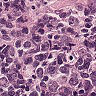
Metastatic tissue present: no